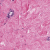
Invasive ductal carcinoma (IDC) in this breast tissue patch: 0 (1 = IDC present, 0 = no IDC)